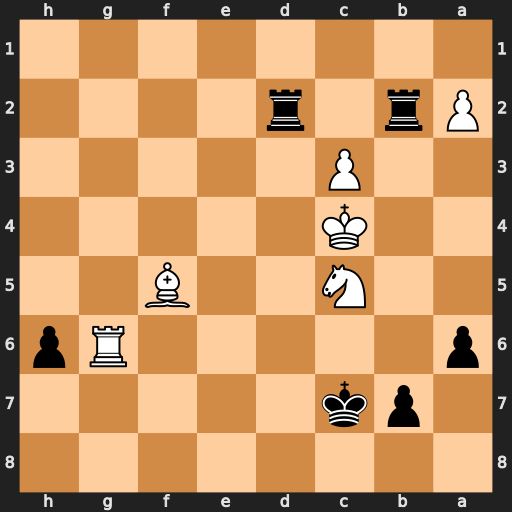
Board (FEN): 8/1pk5/p5Rp/2N2B2/2K5/2P5/Pr1r4/8
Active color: b
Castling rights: -
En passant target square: -
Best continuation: b5#